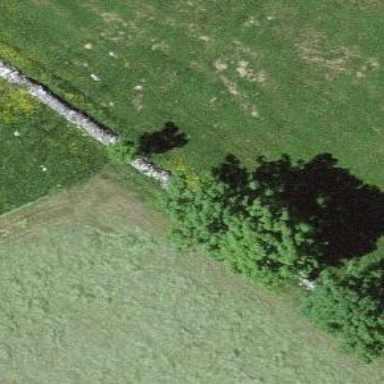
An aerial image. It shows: Wall is shown in the image.